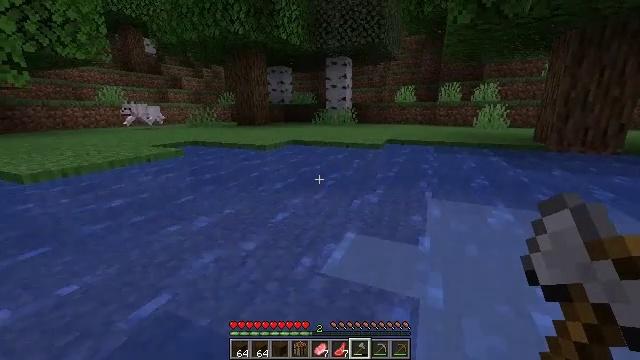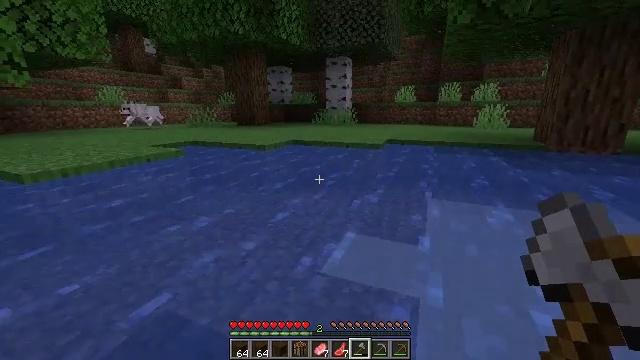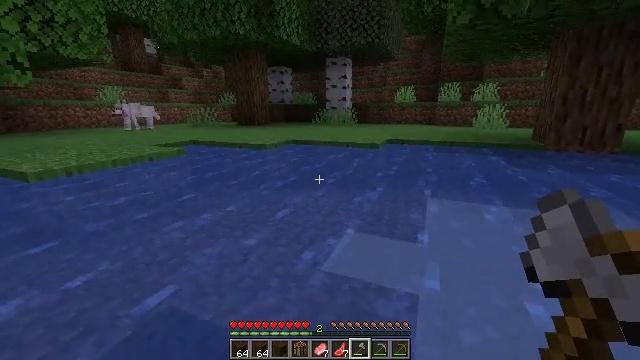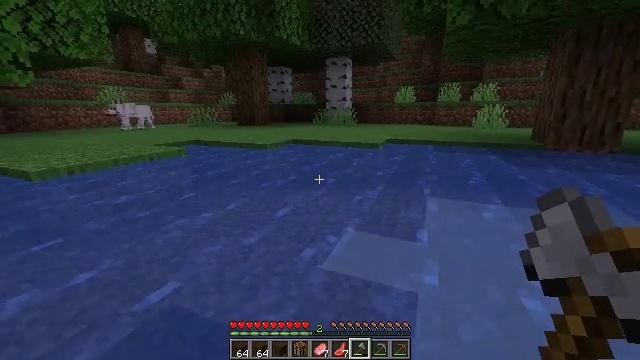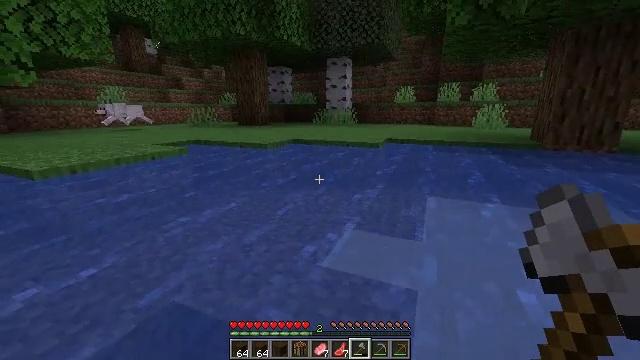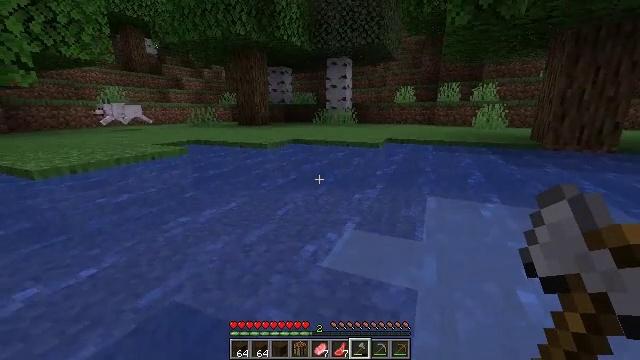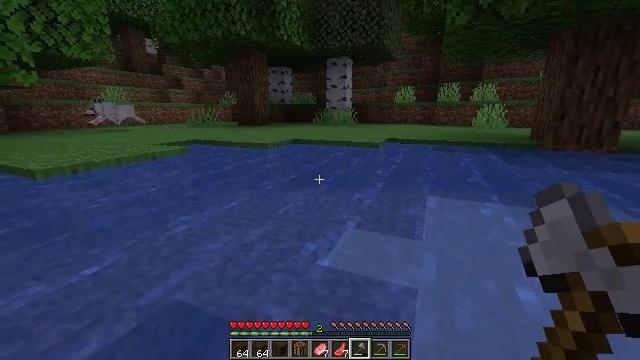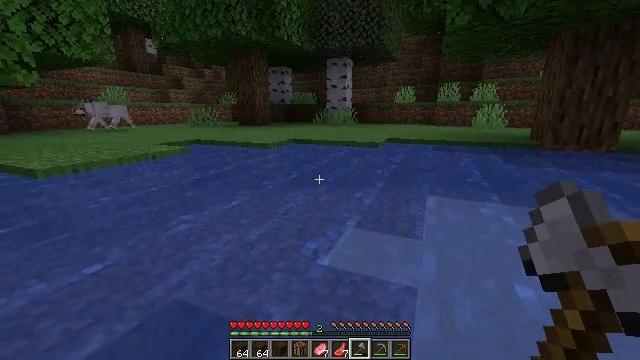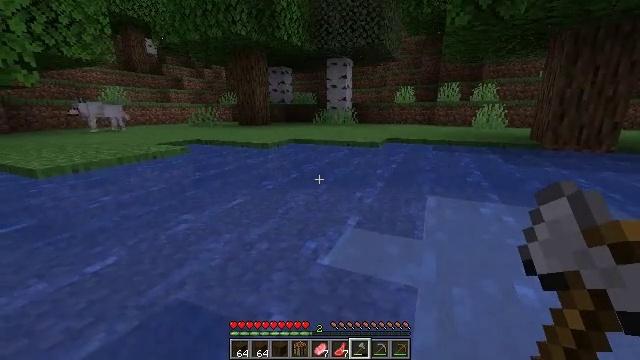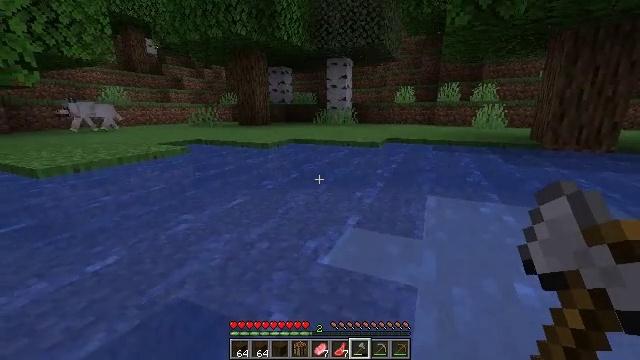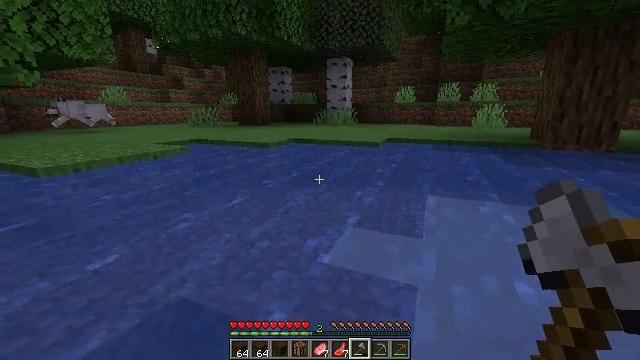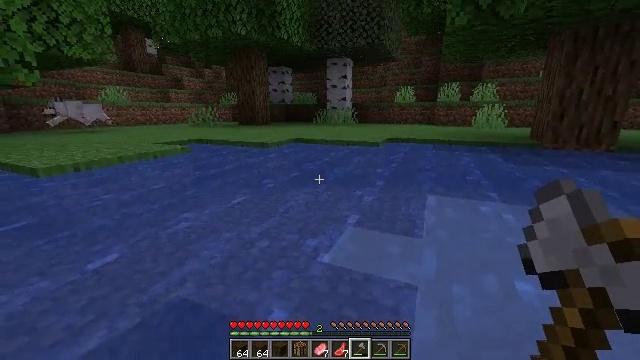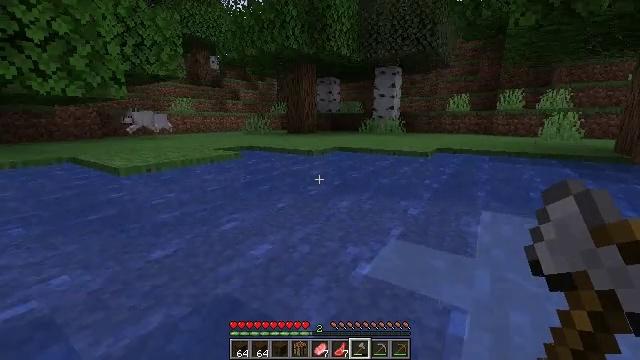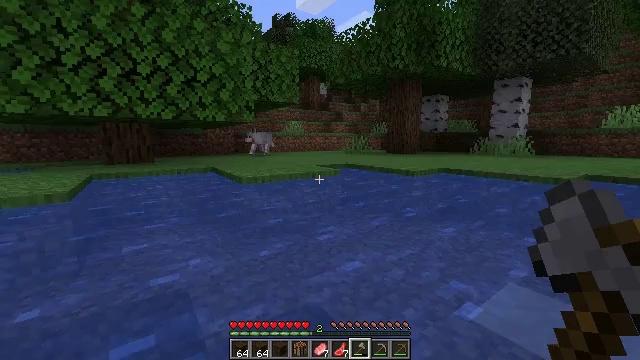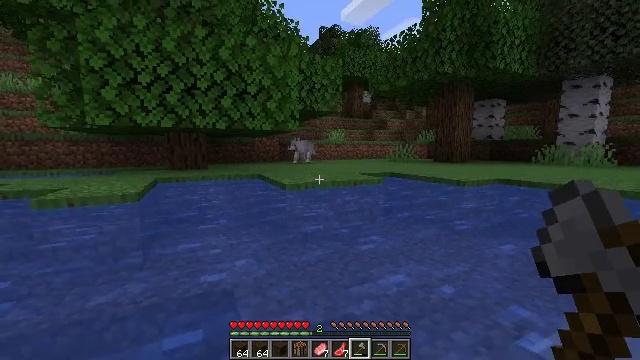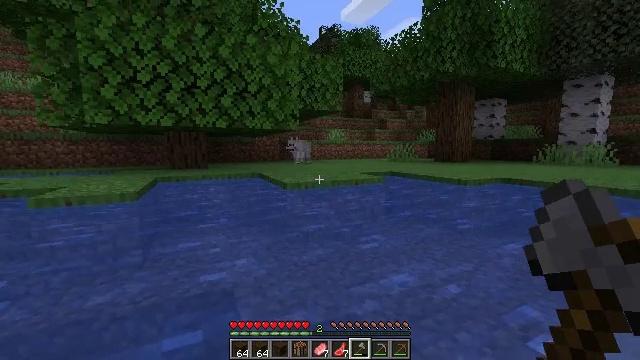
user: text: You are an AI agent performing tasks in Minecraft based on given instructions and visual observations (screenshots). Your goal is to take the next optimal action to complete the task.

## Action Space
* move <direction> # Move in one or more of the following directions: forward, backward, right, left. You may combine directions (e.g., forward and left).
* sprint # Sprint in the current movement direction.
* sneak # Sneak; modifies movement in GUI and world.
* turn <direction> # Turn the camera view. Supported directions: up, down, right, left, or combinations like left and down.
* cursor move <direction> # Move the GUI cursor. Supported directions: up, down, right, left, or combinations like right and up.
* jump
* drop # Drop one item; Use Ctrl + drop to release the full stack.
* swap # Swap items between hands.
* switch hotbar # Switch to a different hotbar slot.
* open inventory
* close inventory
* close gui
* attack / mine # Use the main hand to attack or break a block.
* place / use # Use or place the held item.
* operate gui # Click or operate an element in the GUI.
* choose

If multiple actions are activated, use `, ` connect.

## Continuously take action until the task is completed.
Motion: motion action
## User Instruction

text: Hunt wild animals.
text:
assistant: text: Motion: no_op
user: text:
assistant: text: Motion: no_op
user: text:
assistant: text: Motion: no_op
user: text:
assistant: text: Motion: no_op
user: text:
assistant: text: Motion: no_op
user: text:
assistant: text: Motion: no_op
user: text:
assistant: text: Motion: no_op
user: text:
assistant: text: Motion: no_op
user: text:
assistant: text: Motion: no_op
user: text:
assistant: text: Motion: no_op
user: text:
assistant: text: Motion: no_op
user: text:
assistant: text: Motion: turn left and up
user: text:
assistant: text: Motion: move forward, turn left and up
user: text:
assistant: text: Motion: move forward, turn left and up
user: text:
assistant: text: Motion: move forward and move right
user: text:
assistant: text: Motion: move forward and move right, turn right
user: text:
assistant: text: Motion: move forward and move right
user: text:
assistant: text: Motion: move forward and move right
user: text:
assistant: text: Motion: move forward and move right
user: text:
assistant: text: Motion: move forward and move right
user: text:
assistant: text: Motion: move forward and move right
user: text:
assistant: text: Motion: move forward and move right
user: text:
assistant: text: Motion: move forward and move right
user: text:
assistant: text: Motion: move forward and move right
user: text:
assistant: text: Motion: move forward and move right
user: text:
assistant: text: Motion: move forward and move right
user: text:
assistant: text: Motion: move forward and move right, turn down, jump
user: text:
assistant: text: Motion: move forward and move right, turn up, jump
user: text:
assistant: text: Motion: move forward and move right, jump
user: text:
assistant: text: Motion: move forward and move right, jump